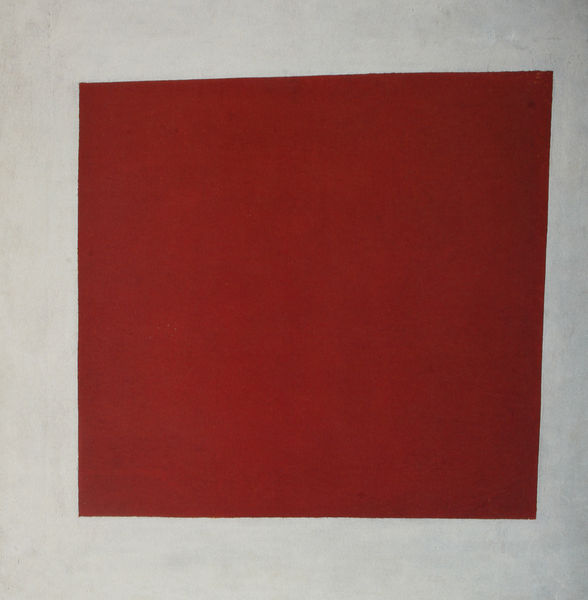
Titel: Rotes Quadrat
Künstler: Kasimir Malewitsch
Standort: St. Petersburg
Institution: Russisches Museum
Schlagwörter: gemälde, weiß, kubismus, hintergrund, schwarz, rot, muster, wand, rahmen, bild, öl, feld, stoff, moderne, russland, abstrakt, fläche, modern, farbe, rand, vier, rechteck, linie, minimalistisch, kunst, ecken, quadrate, seiten, einfarbig, mittelfeld, geometrie, quadrat, viereck, ränder, ikone, russisch, zentriert, genau, uni, verschoben, versetzt, pollock, gleichseitig, malewitsch, suprematismus, gleichmäßig, modern art, rotes quadrat, suprematistisch, russische kunst, rotes viereck, weisser grund